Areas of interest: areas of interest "Yulin Gaoxin Toyota Auto Sales Service Co., Ltd."
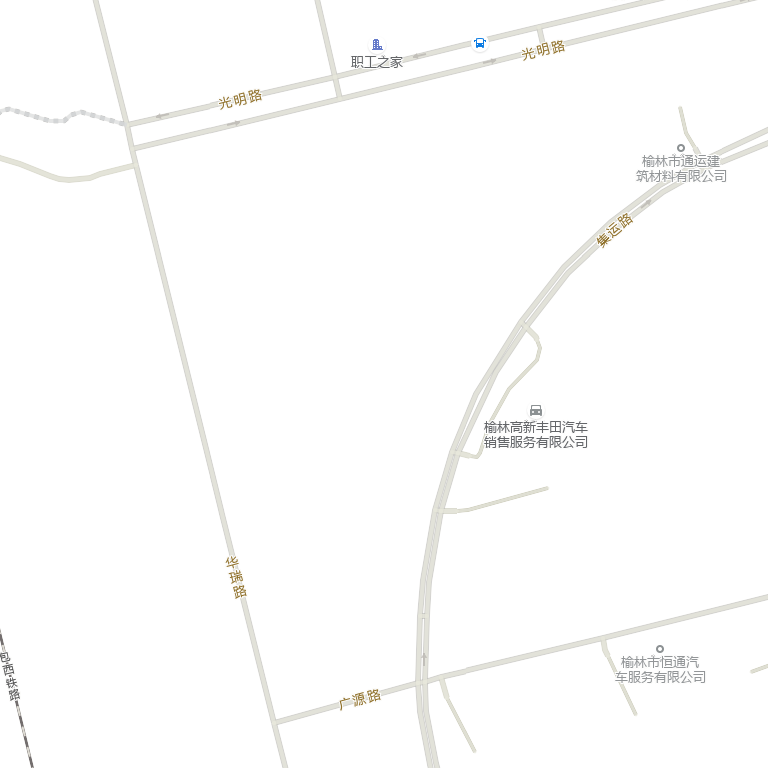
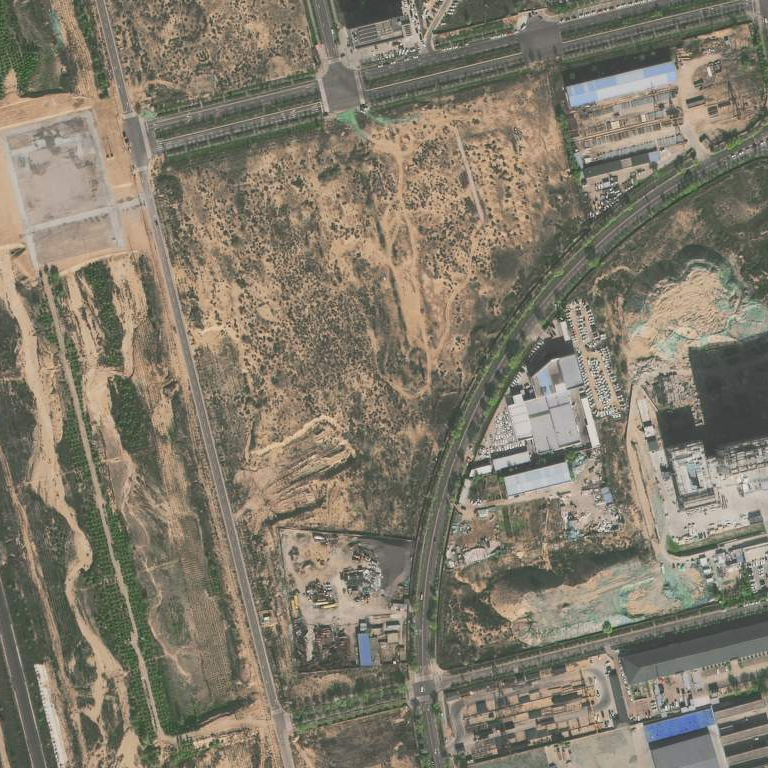